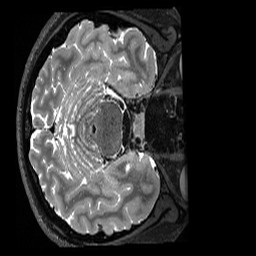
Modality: T2w
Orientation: axial
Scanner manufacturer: siemens
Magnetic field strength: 3 T
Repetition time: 3.2 s
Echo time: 0.563 s